Question: How to do this Scroll hide fab button in Jetpack Compose with transaction
Like this I need it:

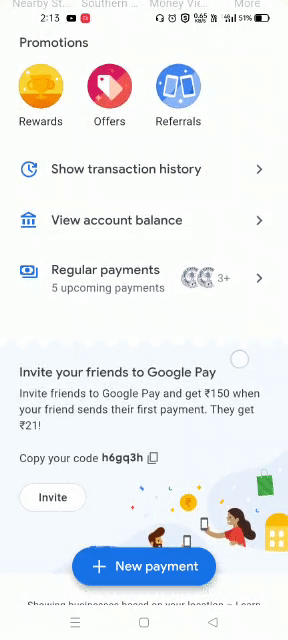
Answer: You need to listen to the scroll state and apply 'AnimatedVisibiltiy'. Here is an example using 'LazyColumn' with 'LazyListState' (you could also use 'Column' with 'ScrollState')
'''
@Composable
fun Screen() {
val listState = rememberLazyListState()
val fabVisibility by derivedStateOf {
listState.firstVisibleItemIndex == 0
}
Box(modifier = Modifier.fillMaxSize()) {
LazyColumn(
Modifier.fillMaxSize(),
state = listState,
) {
items(count = 100, key = { it.toString() }) {
Text(modifier = Modifier.fillMaxWidth(),
text = "Hello $it!")
}
}
AddPaymentFab(
modifier = Modifier
.align(Alignment.BottomCenter)
.padding(bottom = 40.dp),
isVisibleBecauseOfScrolling = fabVisibility
)
}
}
@Composable
private fun AddPaymentFab(
modifier: Modifier,
isVisibleBecauseOfScrolling: Boolean,
) {
val density = LocalDensity.current
AnimatedVisibility(
modifier = modifier,
visible = isVisibleBecauseOfScrolling,
enter = slideInVertically {
with(density) { 40.dp.roundToPx() }
} + fadeIn(),
exit = fadeOut(
animationSpec = keyframes {
this.durationMillis = 120
}
)
) {
ExtendedFloatingActionButton(
text = { Text(text = "Add Payment") },
onClick = { },
icon = { Icon(Icons.Filled.Add, "Add Payment") }
)
}
}
'''
<URL>